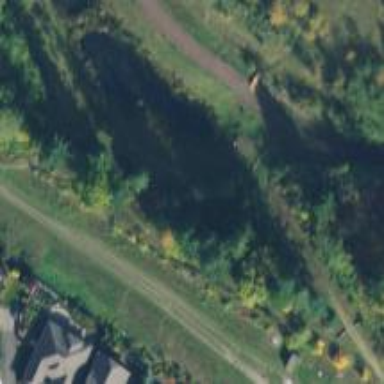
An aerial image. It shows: Bridleway.